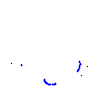
Particle: proton